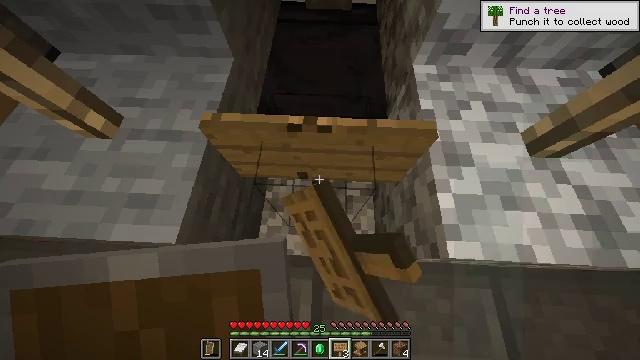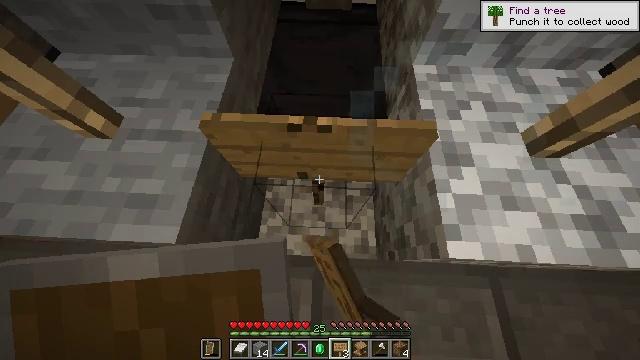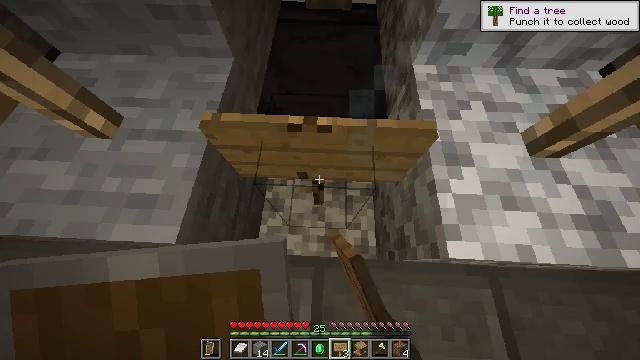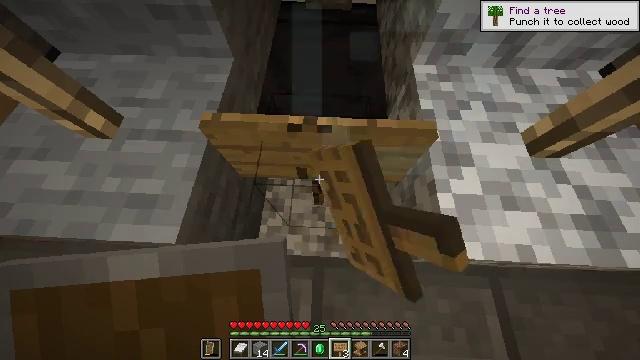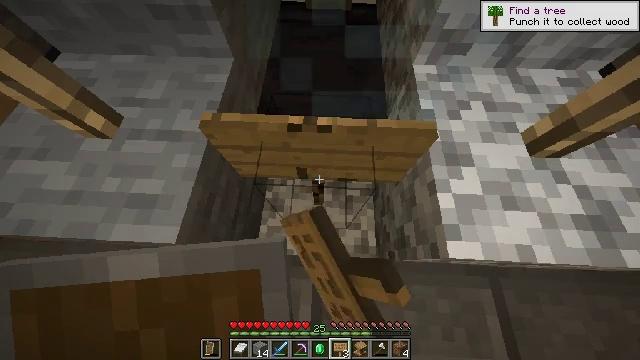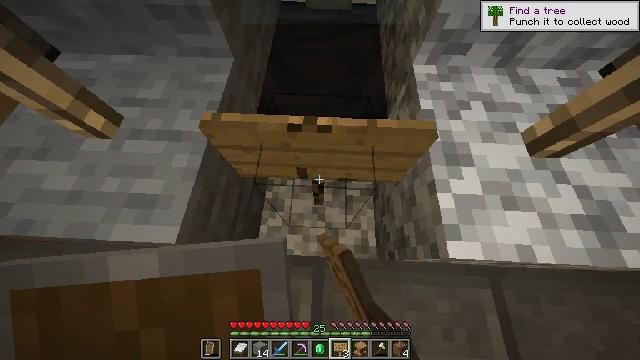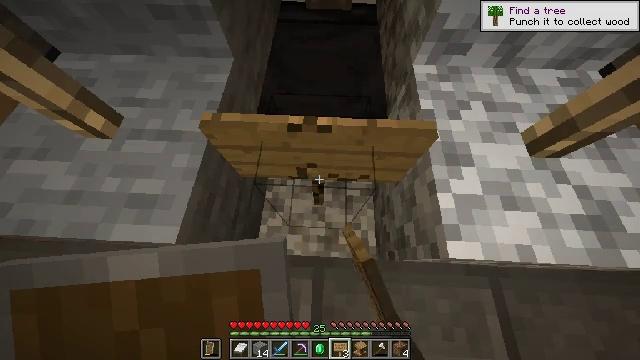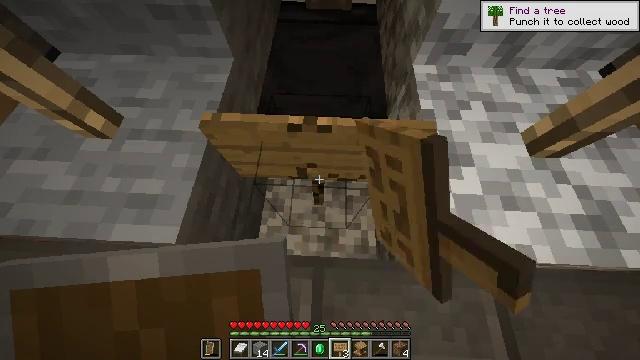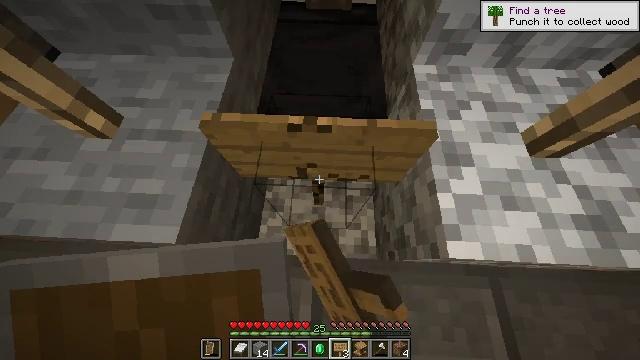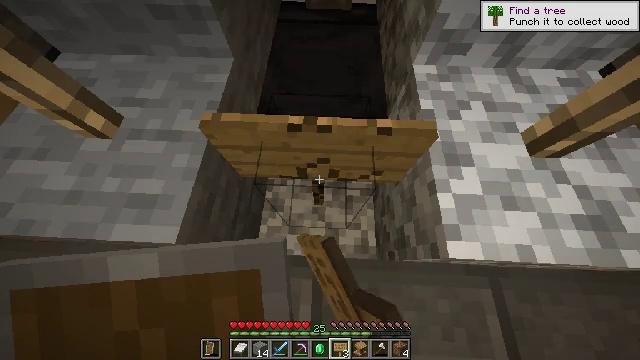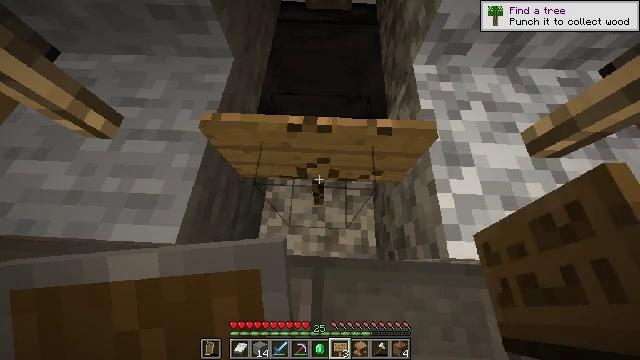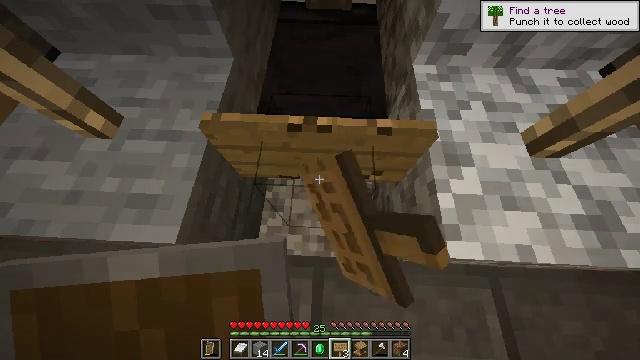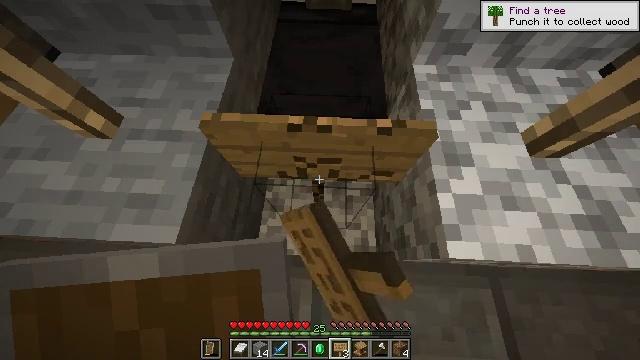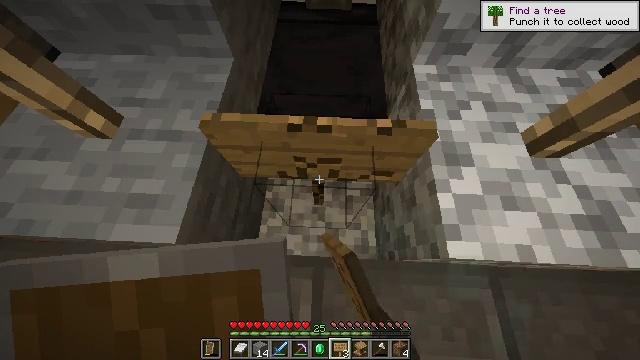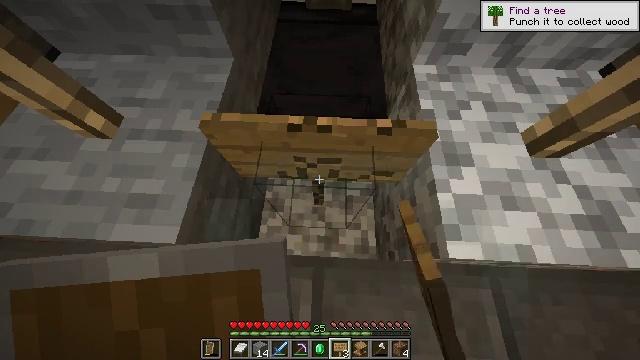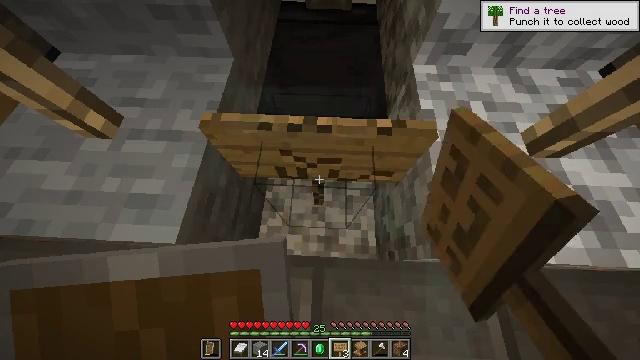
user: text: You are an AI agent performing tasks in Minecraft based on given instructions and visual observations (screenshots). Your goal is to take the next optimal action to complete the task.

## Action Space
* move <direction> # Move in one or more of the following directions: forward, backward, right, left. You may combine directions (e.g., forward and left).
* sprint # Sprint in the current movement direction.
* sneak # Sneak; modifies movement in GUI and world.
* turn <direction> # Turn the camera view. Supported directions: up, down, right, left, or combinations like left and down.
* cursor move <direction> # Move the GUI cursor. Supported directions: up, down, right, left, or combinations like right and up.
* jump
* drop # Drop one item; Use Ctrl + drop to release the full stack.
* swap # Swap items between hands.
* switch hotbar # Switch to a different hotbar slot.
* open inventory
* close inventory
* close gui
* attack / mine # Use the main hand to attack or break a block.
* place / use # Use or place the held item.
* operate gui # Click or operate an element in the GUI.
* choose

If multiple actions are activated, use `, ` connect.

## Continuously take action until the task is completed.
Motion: motion action
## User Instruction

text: Gather an oak sign from the structure.
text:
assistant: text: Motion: attack / mine
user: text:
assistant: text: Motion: attack / mine
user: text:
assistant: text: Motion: attack / mine
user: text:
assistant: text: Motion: attack / mine
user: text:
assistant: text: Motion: attack / mine
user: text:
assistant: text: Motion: attack / mine
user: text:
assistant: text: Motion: attack / mine
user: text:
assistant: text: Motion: attack / mine
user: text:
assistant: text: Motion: attack / mine
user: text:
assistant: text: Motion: attack / mine
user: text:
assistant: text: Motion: attack / mine
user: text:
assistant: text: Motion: attack / mine
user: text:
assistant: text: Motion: attack / mine
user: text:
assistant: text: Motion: attack / mine
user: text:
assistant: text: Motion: attack / mine
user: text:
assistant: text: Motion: attack / mine
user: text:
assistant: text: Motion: attack / mine
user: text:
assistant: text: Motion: attack / mine
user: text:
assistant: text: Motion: attack / mine
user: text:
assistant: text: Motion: attack / mine
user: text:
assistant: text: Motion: attack / mine
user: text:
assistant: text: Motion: attack / mine
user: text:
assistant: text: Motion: attack / mine
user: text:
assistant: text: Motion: attack / mine
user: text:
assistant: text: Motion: attack / mine
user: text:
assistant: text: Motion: attack / mine
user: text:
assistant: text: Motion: attack / mine
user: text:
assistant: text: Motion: attack / mine
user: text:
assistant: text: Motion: attack / mine